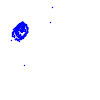
Particle: electron